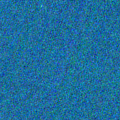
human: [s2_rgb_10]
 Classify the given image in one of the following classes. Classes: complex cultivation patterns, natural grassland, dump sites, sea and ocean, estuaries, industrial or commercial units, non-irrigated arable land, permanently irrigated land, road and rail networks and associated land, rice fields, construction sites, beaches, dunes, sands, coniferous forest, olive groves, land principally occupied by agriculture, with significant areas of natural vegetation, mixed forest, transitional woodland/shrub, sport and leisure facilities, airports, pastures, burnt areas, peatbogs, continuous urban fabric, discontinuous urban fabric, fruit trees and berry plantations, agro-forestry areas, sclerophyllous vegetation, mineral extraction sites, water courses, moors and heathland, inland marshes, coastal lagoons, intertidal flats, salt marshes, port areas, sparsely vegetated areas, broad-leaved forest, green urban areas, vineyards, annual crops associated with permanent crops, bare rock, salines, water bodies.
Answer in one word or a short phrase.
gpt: sea and ocean